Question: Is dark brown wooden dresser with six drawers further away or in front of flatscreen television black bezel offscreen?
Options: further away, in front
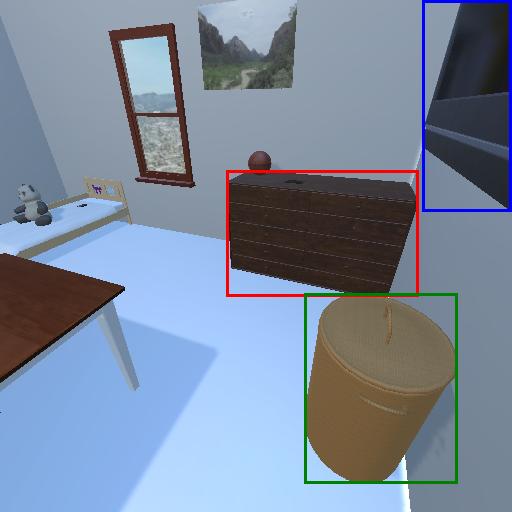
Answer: further away